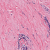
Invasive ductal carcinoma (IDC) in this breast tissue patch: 0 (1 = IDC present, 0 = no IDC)